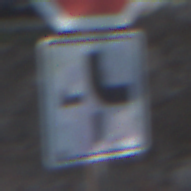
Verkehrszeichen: VerlaufVorfahrtsstrasse4
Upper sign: Stop
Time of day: MorningAfternoon
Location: Outdoor (Suburban)
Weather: PartlyCloudy
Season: NotSpecified
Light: Natural